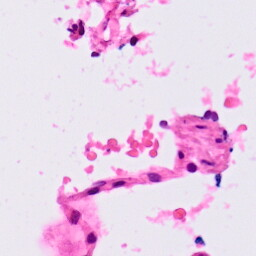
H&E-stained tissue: Lung